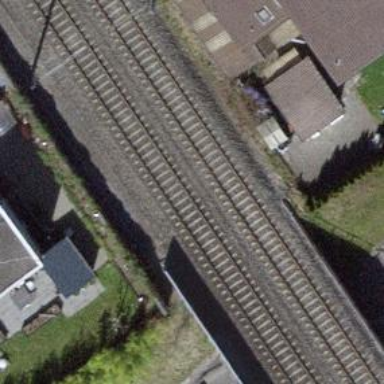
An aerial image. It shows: Railway bridge with electrified contact line. There is one track on the bridge.